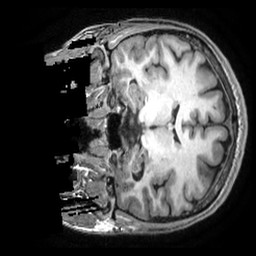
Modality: T1w
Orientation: coronal
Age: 31
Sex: male
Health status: healthy
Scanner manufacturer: ge